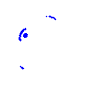
Particle: pion